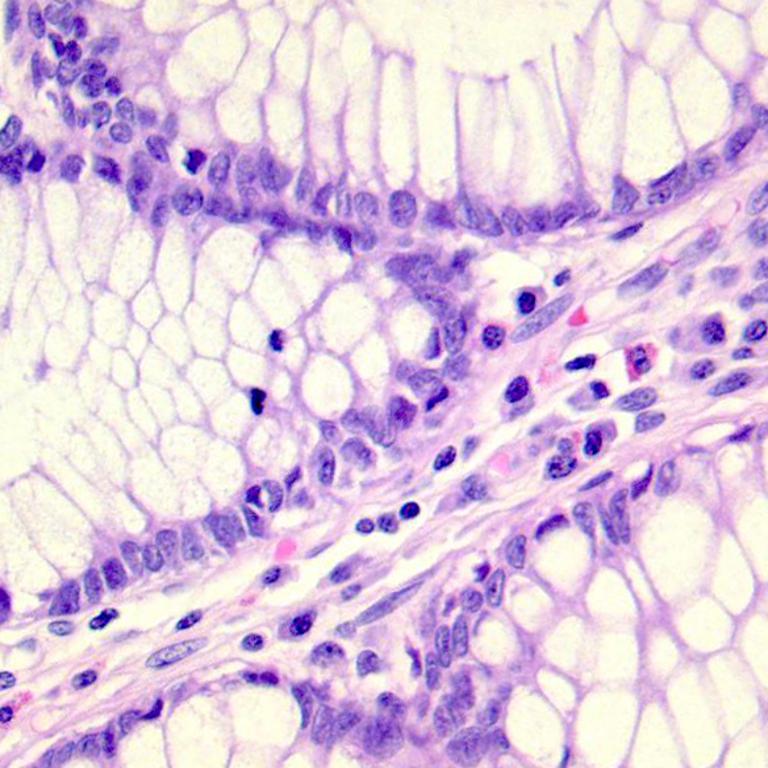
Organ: colon
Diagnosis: benign